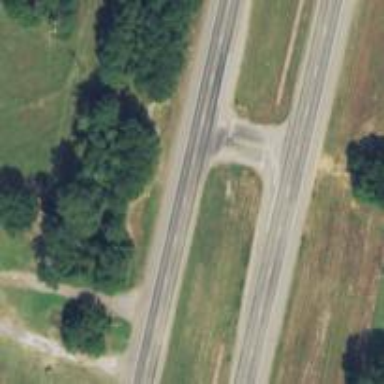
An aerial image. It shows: Trunk link road with asphalt surface.